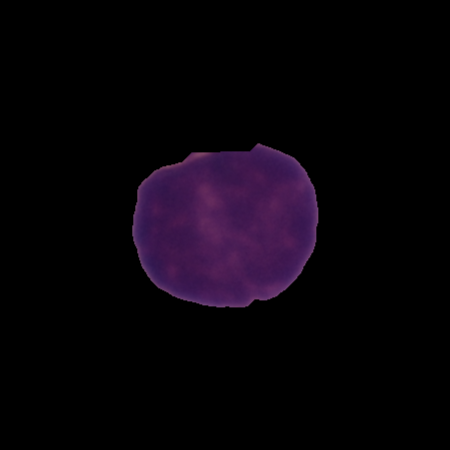
Label: healthy